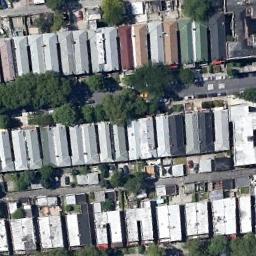
Label: residential